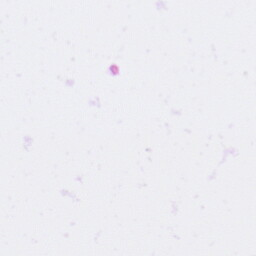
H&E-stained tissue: Pancreatic